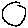
Label: circle